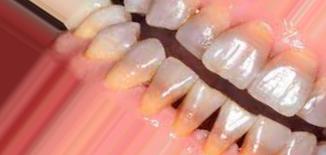
Condition: Tooth Discoloration